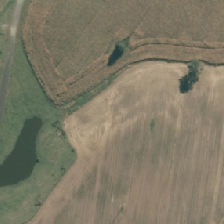
Land cover: shortrotation_cropland